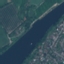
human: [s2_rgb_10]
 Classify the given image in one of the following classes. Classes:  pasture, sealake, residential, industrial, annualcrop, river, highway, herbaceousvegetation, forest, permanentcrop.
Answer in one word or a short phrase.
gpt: River